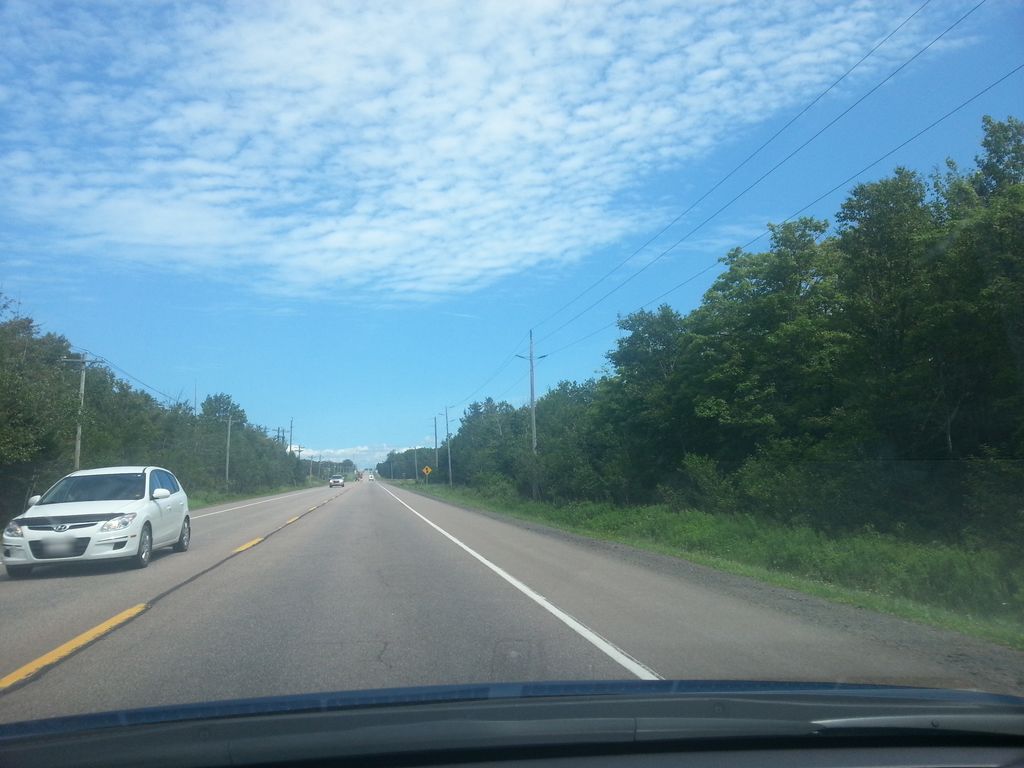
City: charlottetown